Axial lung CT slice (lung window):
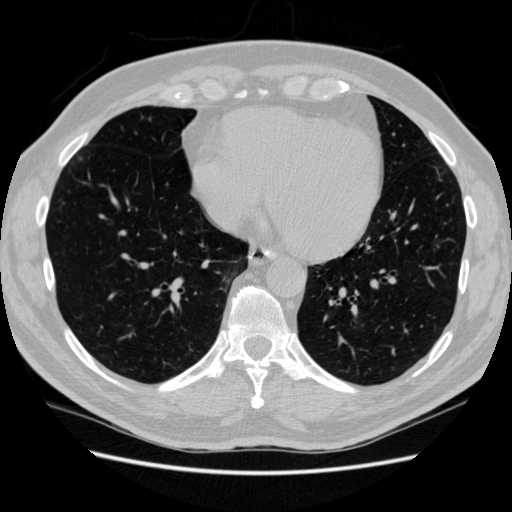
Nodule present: no